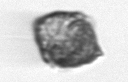
Label: Kryptoperidinium_triquetrum